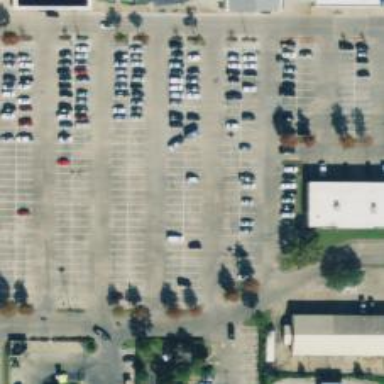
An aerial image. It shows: Parking space.